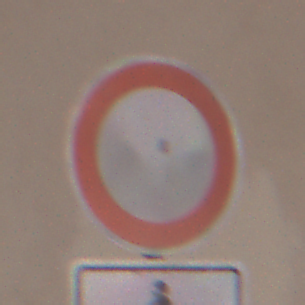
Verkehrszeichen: VerbotFahrzeugeAllerArt
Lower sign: EinspurigeFahrzeugeFrei3
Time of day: Midday
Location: Outdoor (Urban)
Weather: PartlyCloudy
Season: NotSpecified
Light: Natural